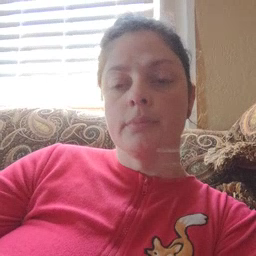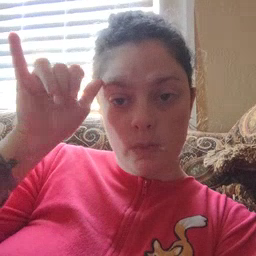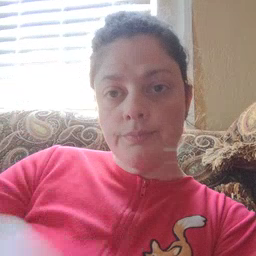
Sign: cow